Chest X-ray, PA view. Patient: 65 years old, sex F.
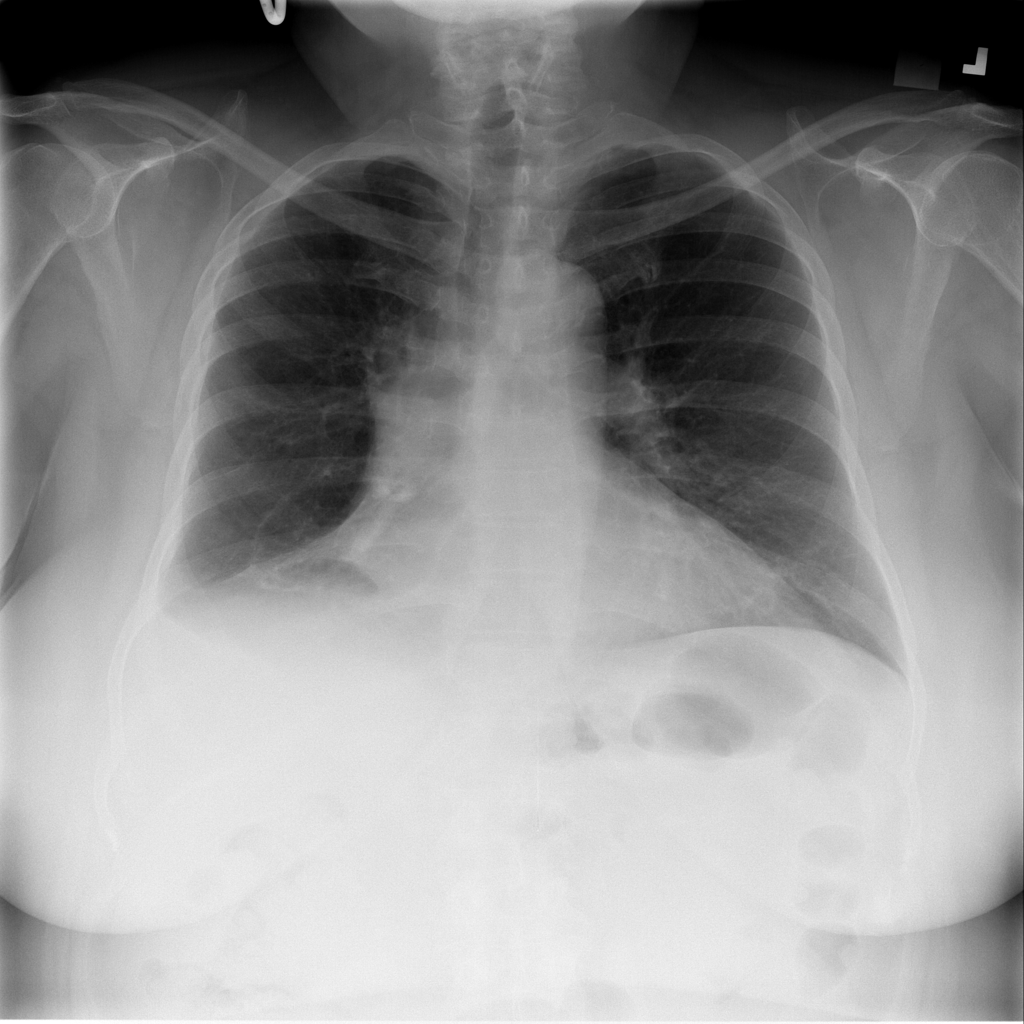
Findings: Atelectasis